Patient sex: M
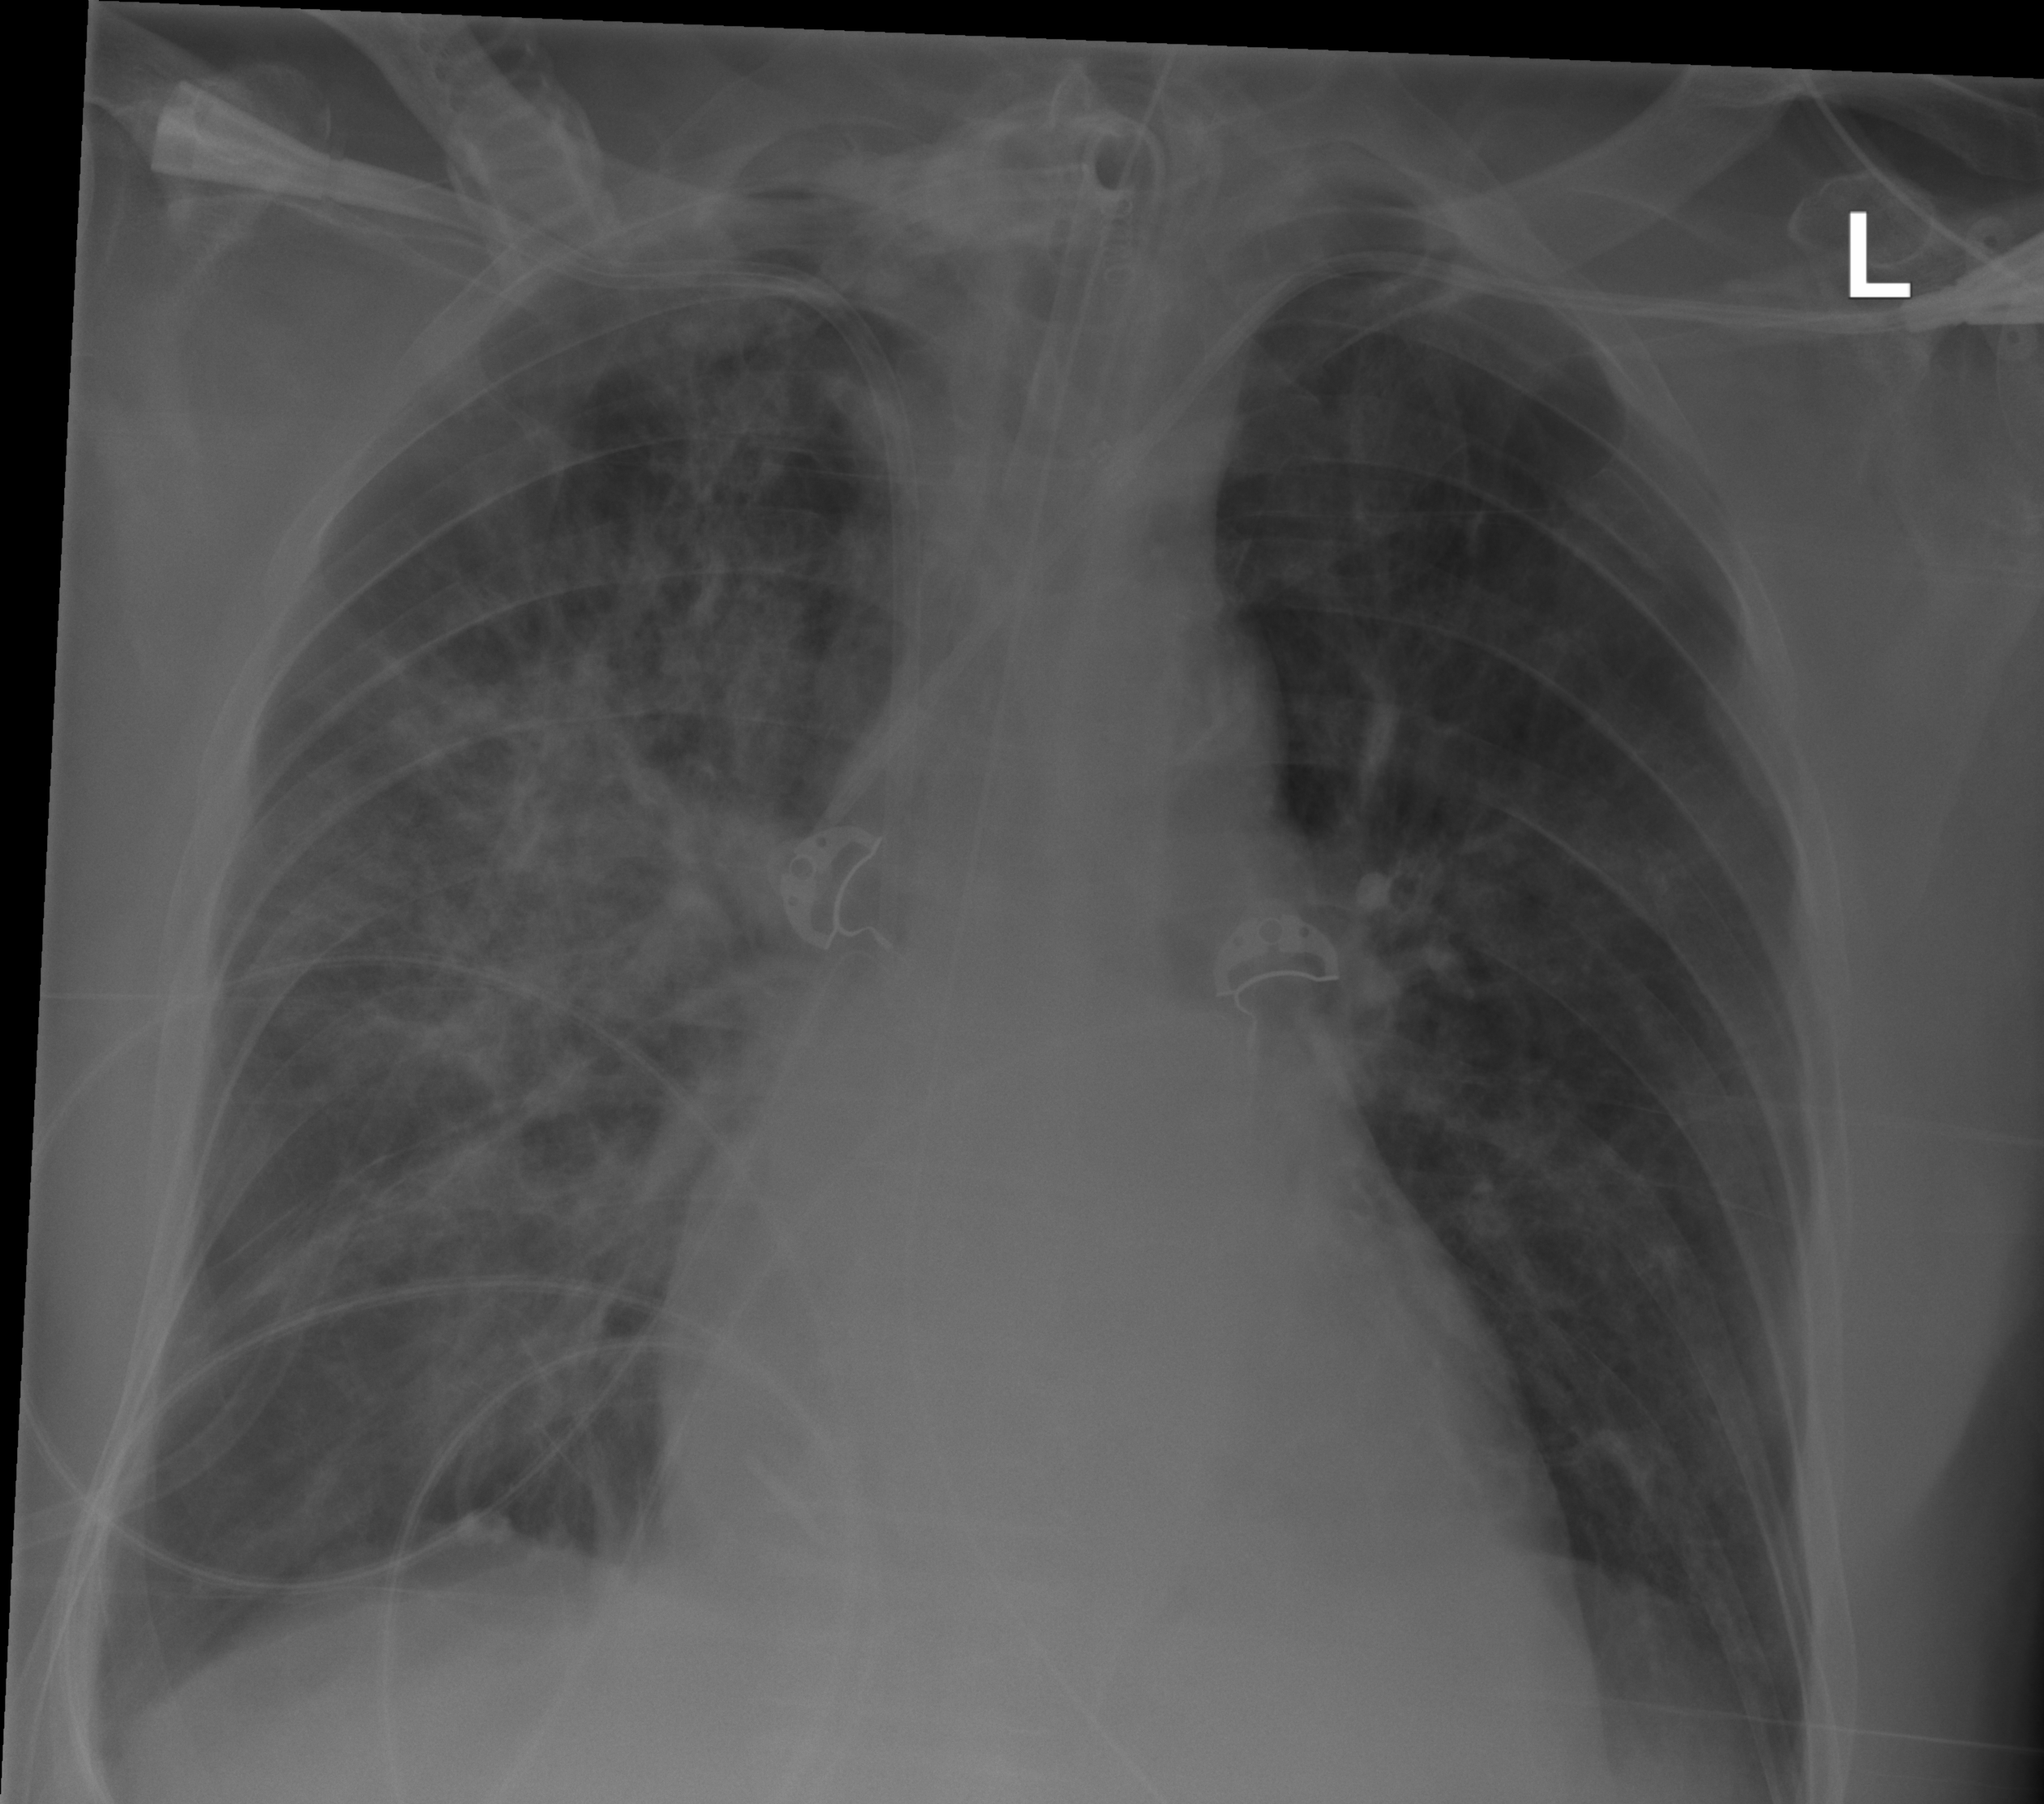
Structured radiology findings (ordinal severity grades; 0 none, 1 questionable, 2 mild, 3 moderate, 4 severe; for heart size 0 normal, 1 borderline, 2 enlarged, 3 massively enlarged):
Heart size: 0
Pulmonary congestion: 0
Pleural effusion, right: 0
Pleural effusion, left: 0
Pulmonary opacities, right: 3
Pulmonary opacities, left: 2
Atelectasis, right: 3
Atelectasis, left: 2